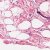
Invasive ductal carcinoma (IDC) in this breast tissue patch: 0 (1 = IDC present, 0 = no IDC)